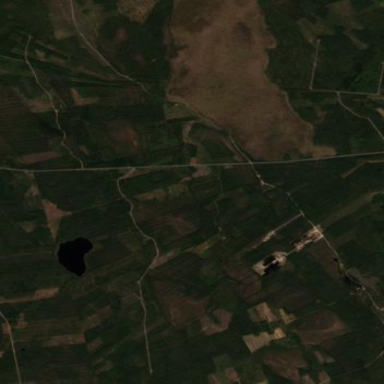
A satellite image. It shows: Bog wetland area.